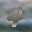
Label: 4